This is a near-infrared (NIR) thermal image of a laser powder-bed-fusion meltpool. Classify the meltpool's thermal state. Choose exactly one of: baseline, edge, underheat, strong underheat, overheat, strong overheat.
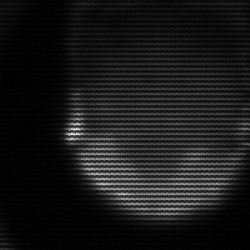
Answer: edge